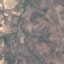
Land use / land cover class: PermanentCrop